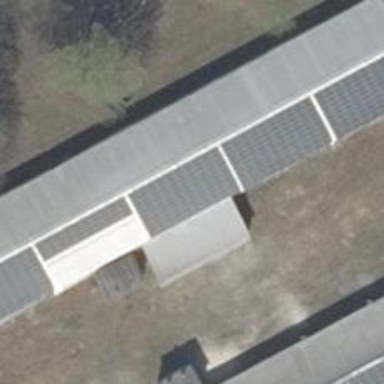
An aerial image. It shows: Small solar photovoltaic panel generator is producing electricity.